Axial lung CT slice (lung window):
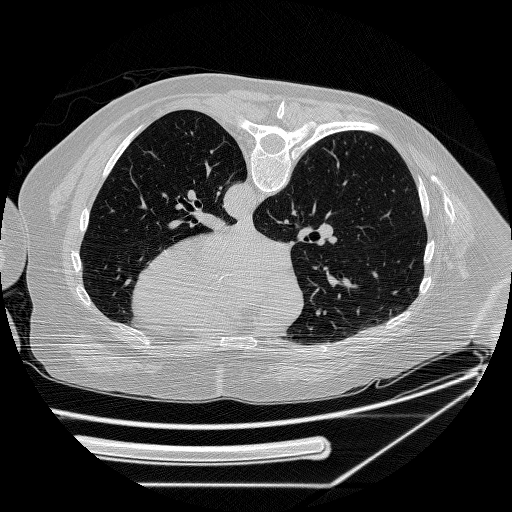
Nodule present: no